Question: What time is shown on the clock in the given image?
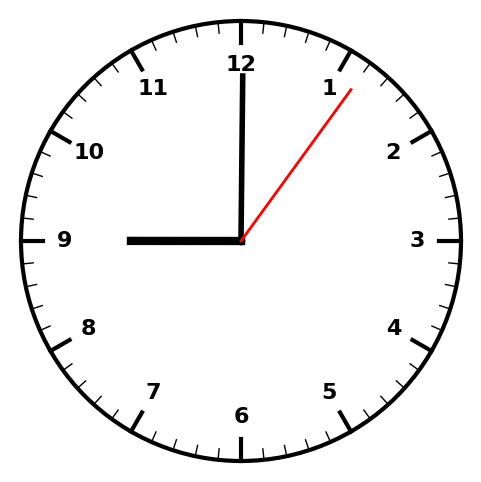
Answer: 09:00:06